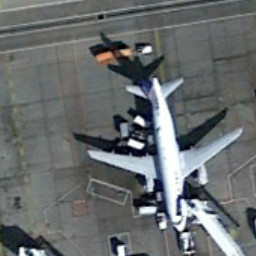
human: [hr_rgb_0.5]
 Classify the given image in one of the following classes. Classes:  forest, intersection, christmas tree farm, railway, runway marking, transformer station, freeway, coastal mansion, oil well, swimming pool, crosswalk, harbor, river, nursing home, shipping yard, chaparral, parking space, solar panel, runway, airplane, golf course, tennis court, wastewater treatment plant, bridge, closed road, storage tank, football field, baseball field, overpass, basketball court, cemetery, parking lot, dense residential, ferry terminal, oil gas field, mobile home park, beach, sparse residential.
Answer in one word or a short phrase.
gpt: airplane